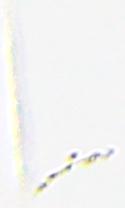
Label: Rhizosolenia